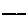
Label: line